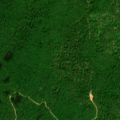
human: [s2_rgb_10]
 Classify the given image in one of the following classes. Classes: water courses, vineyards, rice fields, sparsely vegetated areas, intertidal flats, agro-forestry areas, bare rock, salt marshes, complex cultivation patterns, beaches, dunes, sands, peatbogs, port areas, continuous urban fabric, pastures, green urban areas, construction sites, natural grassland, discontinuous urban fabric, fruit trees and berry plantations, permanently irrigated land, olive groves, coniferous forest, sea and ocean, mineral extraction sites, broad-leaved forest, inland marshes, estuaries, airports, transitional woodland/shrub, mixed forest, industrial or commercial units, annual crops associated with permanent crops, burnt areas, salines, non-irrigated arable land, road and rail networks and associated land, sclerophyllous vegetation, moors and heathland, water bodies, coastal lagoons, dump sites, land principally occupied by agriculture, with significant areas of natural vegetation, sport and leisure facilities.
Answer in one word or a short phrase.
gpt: broad-leaved forest, mixed forest